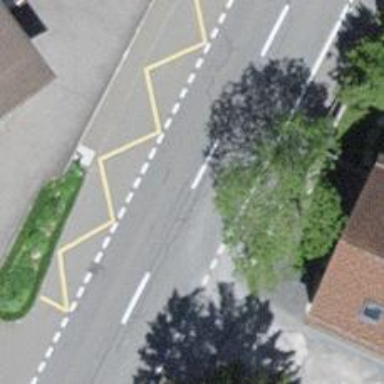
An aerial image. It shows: Bus stop with designated stop position for public transport.